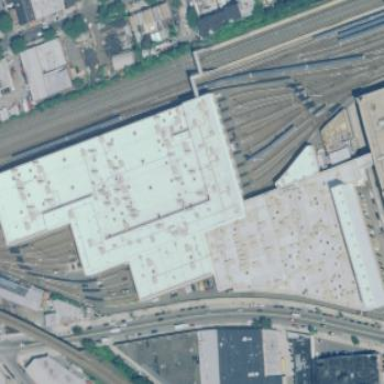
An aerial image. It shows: Transportation building.